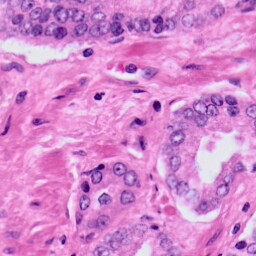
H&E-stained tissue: Prostate